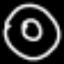
Label: donut